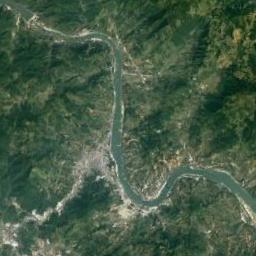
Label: river